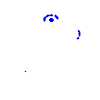
Particle: proton